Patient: sex F, age 63
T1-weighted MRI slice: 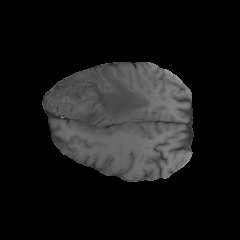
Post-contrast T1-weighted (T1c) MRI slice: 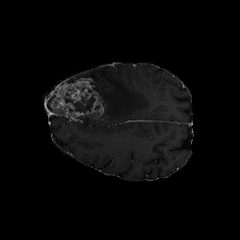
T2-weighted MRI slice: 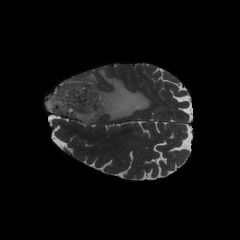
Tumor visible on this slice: yes
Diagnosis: Glioblastoma, IDH-wildtype
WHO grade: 4